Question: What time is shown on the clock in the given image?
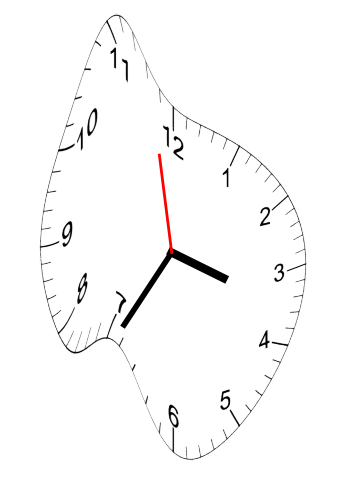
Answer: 03:34:58